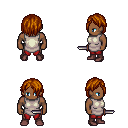
a pixel art fantasy rpg character, male body template, human, dark skin, white tunic, red pants, brunette bangs hairstyle, maroon shoes, dagger, four views (front, back, left, right), 2x2 character sprite sheet, small pixel art, hard edges, no anti-aliasing